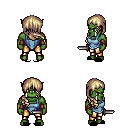
a pixel art fantasy rpg character, male body template, orc, green skin, blue vest, gold greaves, white blonde right-swept hairstyle, cloth bracers, black slippers, dagger, four views (front, back, left, right), 2x2 character sprite sheet, small pixel art, hard edges, no anti-aliasing